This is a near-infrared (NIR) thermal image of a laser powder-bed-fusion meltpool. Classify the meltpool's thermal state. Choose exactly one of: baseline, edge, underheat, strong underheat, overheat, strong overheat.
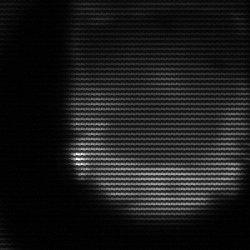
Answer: edge